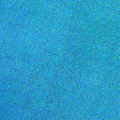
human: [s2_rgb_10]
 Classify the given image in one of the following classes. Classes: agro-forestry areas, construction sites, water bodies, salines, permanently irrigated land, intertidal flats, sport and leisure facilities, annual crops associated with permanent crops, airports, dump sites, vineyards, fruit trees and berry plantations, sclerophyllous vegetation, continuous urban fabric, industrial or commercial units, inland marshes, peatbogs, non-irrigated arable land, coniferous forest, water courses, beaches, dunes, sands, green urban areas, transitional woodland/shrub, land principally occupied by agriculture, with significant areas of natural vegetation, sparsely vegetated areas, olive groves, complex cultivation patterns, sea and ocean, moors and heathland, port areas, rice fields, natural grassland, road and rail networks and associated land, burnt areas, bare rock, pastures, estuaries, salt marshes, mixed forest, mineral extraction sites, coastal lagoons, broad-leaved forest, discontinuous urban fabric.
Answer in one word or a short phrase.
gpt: sea and ocean